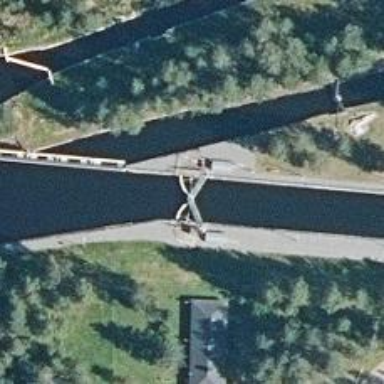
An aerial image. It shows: Lock gate on waterway.